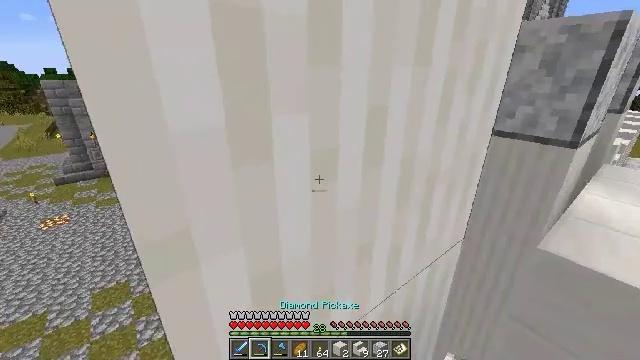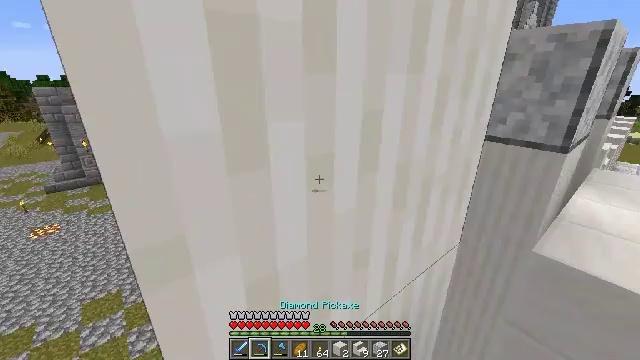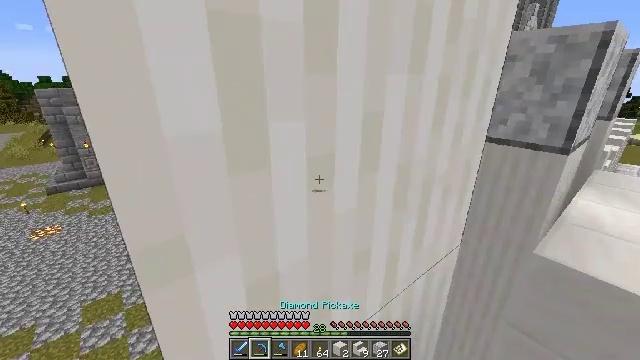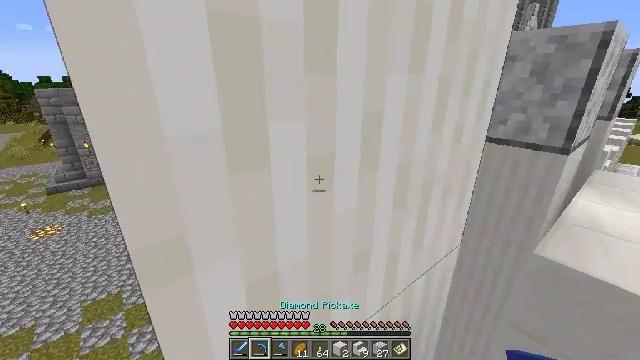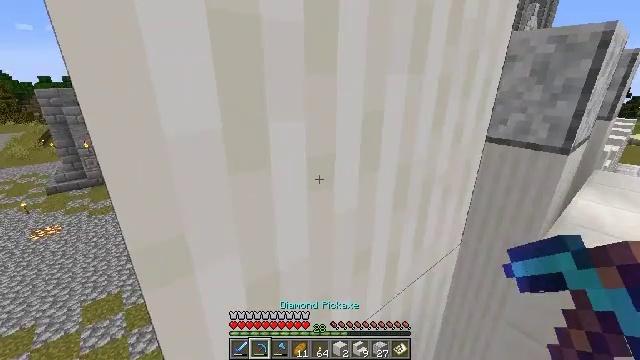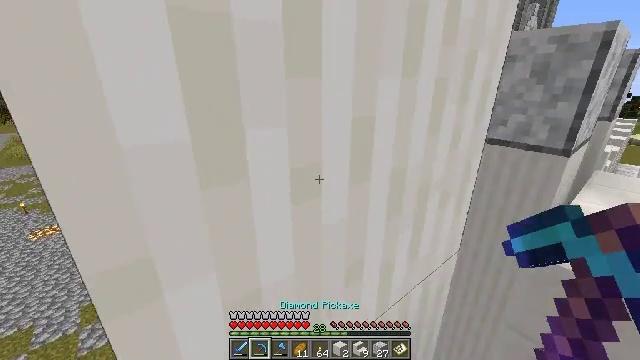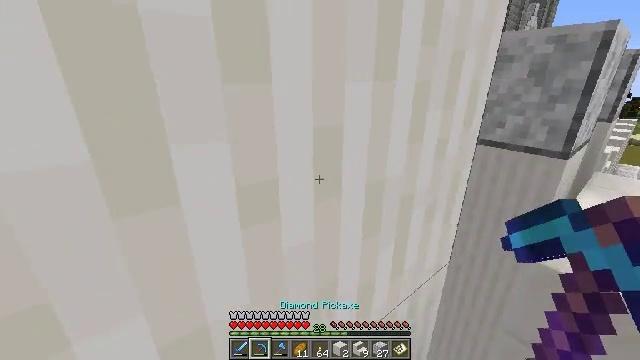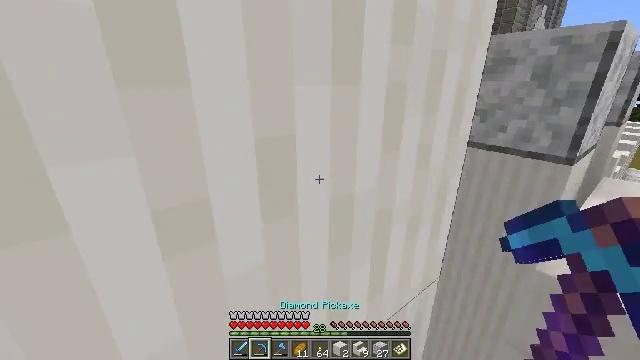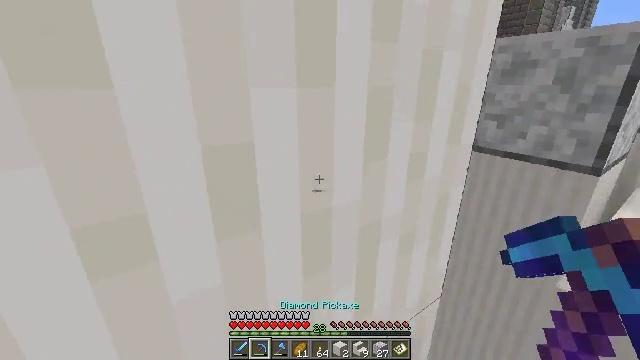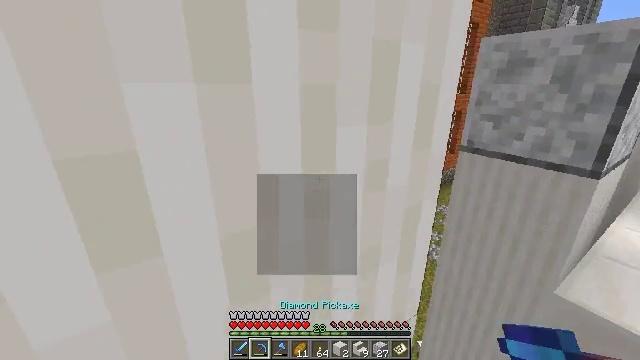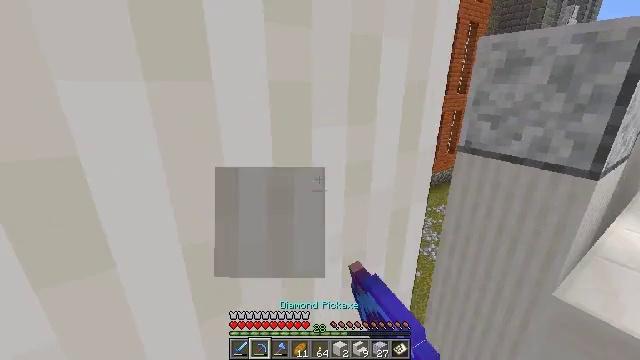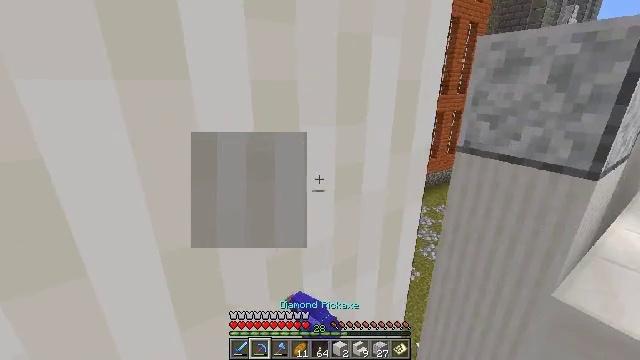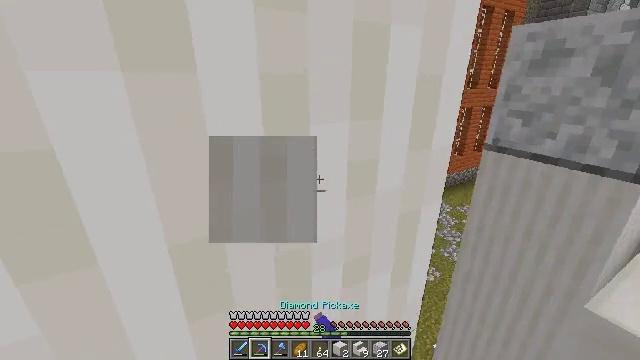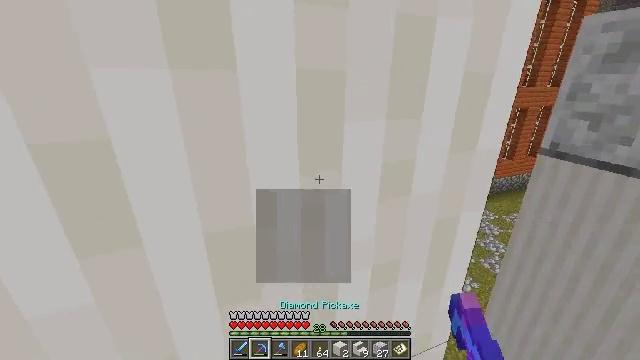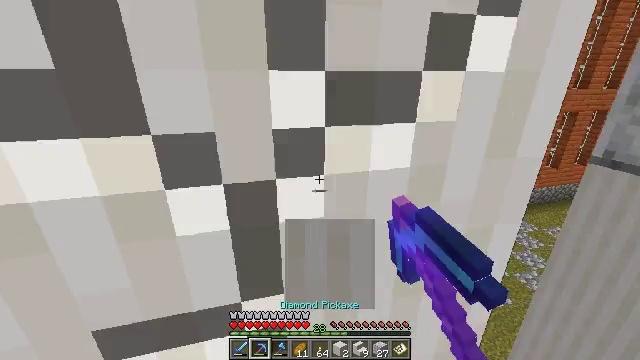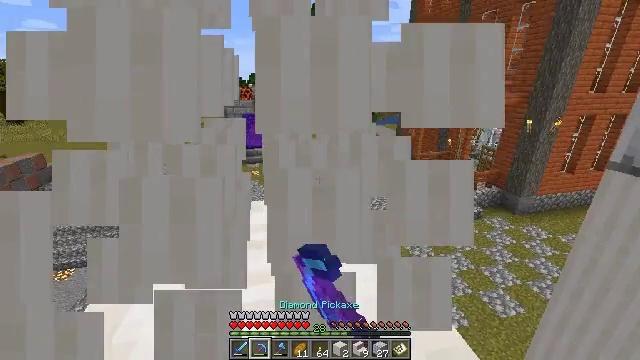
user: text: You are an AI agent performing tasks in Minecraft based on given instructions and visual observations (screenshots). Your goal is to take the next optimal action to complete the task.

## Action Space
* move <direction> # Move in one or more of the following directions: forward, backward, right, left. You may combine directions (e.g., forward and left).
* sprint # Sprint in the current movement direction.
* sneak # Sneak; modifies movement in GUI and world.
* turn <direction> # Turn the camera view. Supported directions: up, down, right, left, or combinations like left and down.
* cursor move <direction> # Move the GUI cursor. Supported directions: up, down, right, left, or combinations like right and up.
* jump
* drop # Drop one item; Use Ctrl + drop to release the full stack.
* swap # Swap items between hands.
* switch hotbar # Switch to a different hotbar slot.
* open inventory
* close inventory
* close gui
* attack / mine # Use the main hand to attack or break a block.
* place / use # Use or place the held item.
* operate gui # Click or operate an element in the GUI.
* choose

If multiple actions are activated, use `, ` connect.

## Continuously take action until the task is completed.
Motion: motion action
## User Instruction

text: Gather quartz pillar from a structure.
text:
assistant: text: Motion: turn right and up, switch to hotbar 2
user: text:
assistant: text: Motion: switch to hotbar 2
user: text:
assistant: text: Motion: no_op
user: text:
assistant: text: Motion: no_op
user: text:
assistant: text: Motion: move forward
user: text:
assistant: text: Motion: move forward
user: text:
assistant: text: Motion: move forward, turn left
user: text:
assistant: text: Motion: move forward, turn left
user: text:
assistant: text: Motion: attack / mine
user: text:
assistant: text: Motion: attack / mine
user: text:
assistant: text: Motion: attack / mine
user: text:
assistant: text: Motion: turn left and down, attack / mine
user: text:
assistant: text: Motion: turn left, attack / mine
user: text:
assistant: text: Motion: turn left, attack / mine
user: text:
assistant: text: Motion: turn left, attack / mine
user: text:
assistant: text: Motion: turn left
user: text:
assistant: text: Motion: turn left
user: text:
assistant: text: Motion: turn left
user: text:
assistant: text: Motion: no_op
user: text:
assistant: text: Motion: no_op